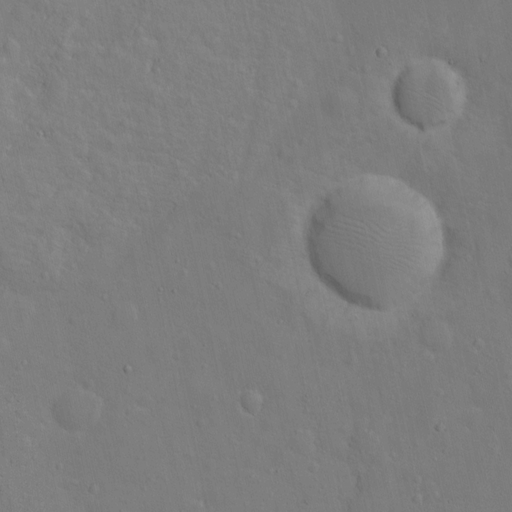
Classes present: Background